Question: >
<URL>
I have a UI and after a close animation, a little bar remains.
This bar only goes away if you leave the window.
How do I make sure the bar goes away after the animation?

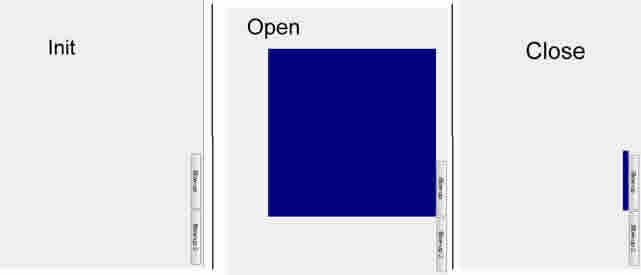
Answer: Assuming nothing should be displayed at the end of the animation, the best would be to force the window to repaint itself, using 'update()' when the animation ends.
If you are returning to the main event loop, this will execute correctly. If not, call 'qApp->processEvents()'. Just remember to call this method at the main thread.
Hope it helps.